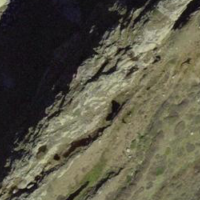
EUNIS habitat code: 31
Species observed at this site:
Botrychium lunaria